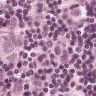
Metastatic tissue present: yes